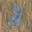
Label: 3